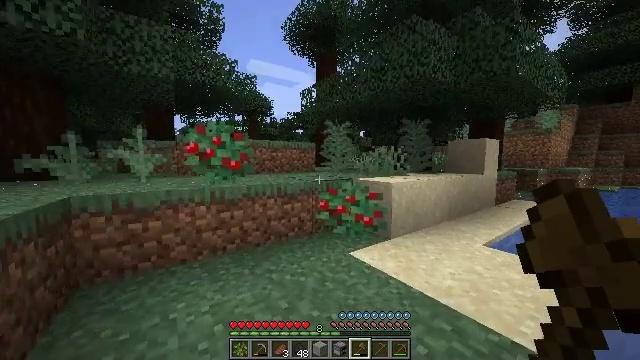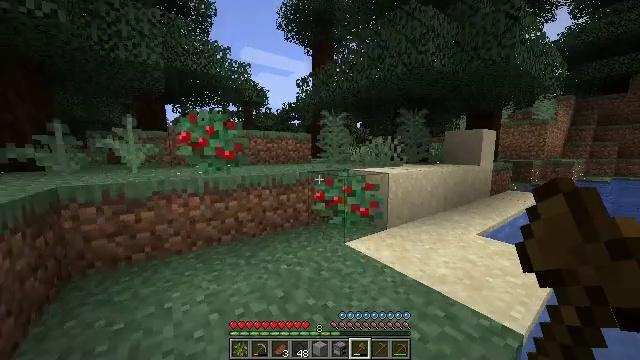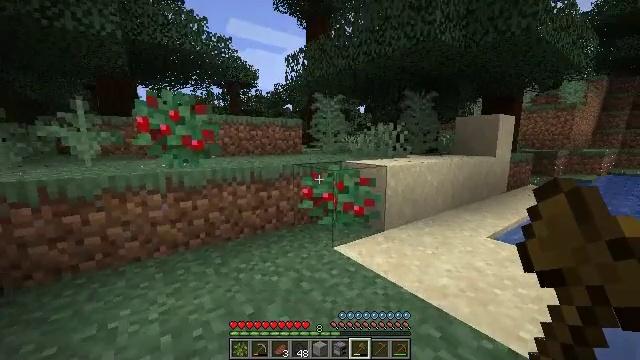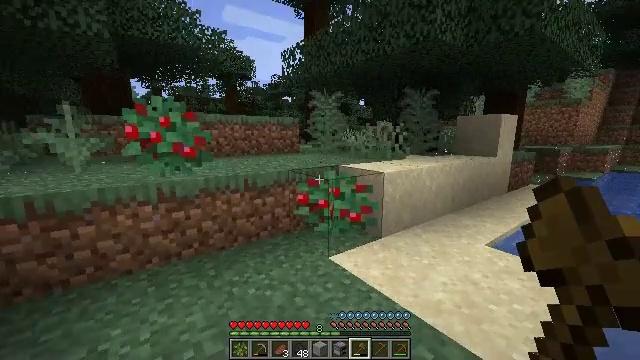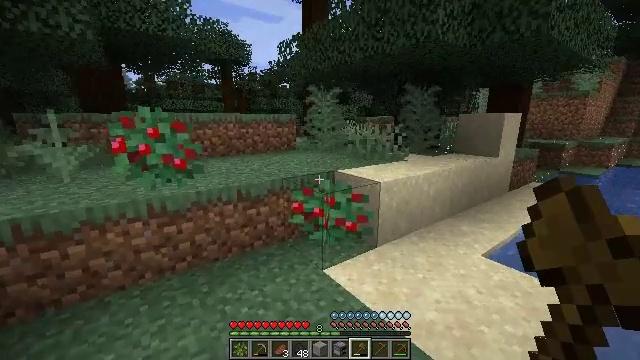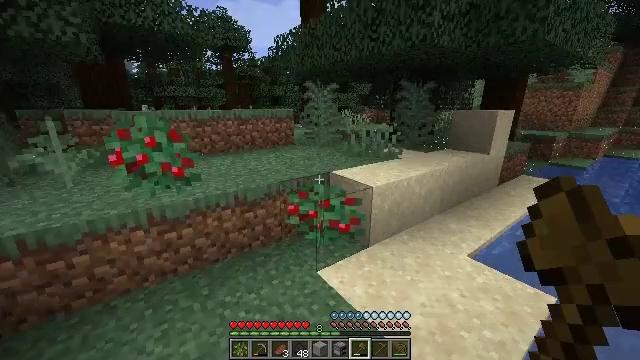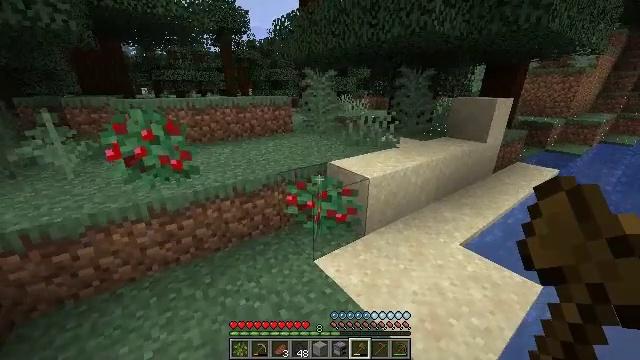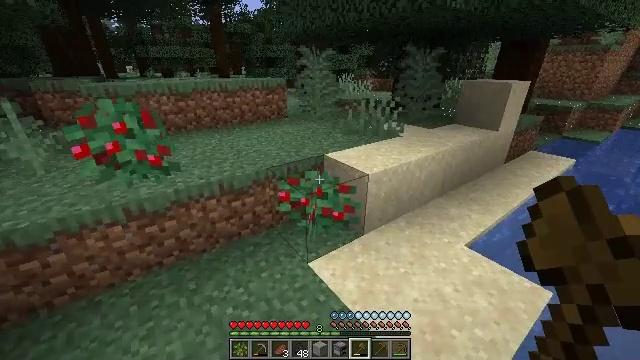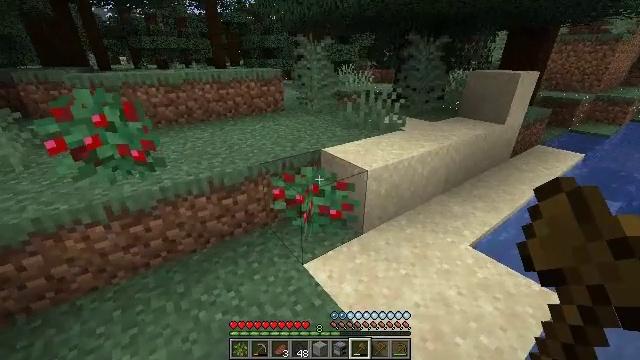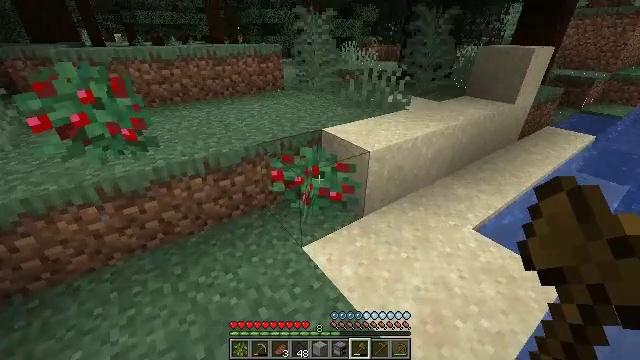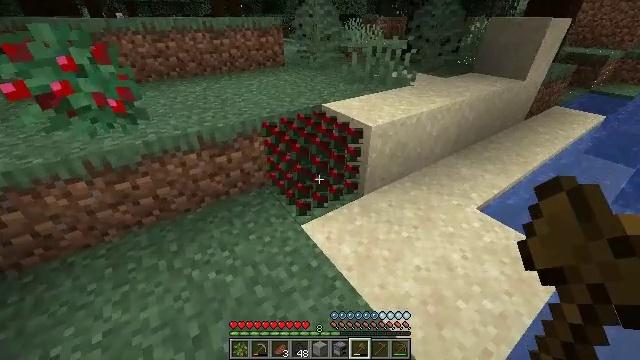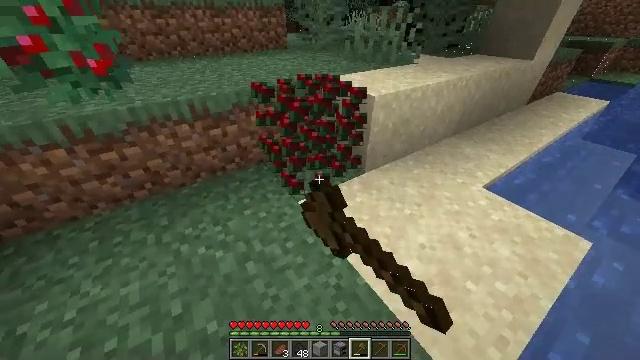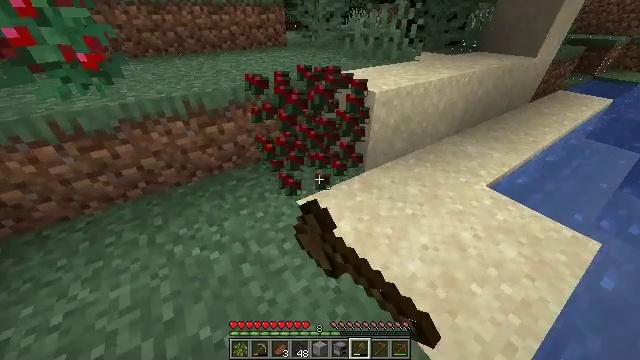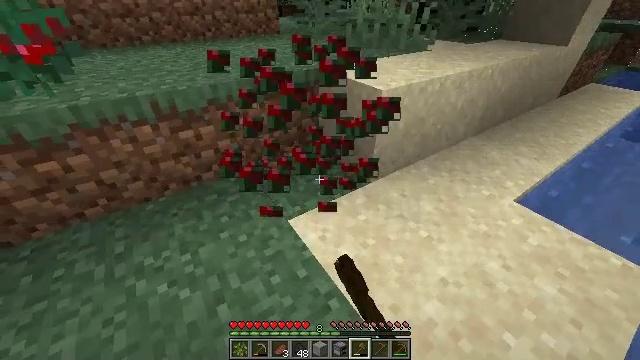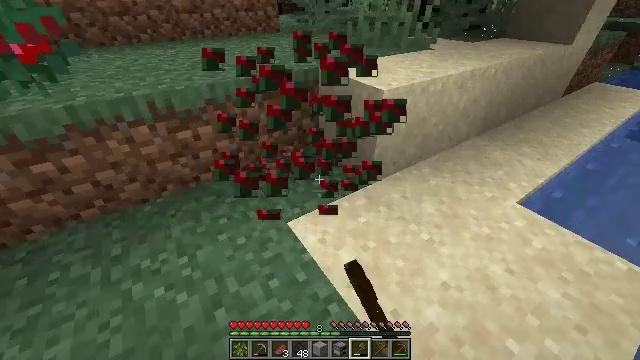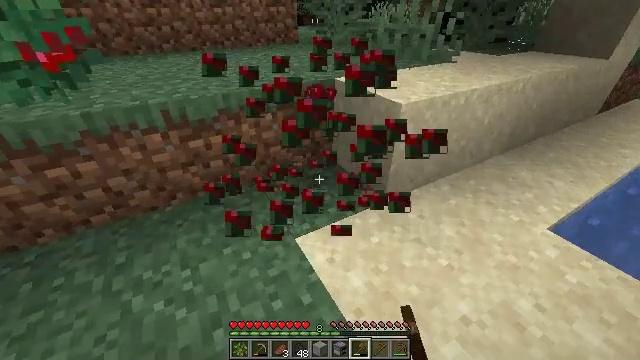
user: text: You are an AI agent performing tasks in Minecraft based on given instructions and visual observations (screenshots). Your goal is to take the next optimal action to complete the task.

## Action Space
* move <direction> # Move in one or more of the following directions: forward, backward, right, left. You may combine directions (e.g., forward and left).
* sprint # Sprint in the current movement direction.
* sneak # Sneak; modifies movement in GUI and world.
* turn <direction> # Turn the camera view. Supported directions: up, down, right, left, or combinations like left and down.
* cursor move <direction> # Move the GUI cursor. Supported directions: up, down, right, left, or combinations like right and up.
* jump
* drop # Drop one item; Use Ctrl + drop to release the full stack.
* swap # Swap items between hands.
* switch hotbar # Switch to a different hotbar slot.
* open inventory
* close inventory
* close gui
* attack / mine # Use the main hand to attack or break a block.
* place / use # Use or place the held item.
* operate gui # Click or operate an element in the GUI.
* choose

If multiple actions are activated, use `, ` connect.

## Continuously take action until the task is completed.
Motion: motion action
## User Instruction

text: Clear the sweet berry bush to collect the sweet berries.
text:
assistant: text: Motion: move forward, sprint, turn down, jump
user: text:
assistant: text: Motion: move forward, sprint, turn down, jump
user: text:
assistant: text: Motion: move forward, sprint, turn down, jump
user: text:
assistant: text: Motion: move forward, sprint, turn down, jump
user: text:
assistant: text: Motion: move forward, turn down, jump
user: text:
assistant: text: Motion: move forward, turn down, jump
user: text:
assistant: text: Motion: move forward, turn down, jump
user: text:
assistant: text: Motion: move forward, turn down
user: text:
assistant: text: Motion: move forward, turn down
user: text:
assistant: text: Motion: move forward, turn down, attack / mine
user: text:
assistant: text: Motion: move forward, turn left and down, attack / mine
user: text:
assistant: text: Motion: attack / mine
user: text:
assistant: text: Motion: attack / mine
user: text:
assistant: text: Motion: no_op
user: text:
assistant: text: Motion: turn left and up
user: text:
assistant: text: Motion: move forward, turn left and up
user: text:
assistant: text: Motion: move forward, turn left and up
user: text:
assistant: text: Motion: move forward, turn left and up
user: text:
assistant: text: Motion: move forward, turn left and up
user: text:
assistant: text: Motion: move forward, turn left and up
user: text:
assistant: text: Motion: move forward, turn left and up
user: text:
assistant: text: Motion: move forward, turn up
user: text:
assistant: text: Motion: move forward
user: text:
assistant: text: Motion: attack / mine
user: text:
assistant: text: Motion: turn left and down, attack / mine
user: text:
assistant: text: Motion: turn left and down, attack / mine
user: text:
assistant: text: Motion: turn down, attack / mine
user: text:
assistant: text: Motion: turn right and down, attack / mine
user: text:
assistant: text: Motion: no_op